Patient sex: M
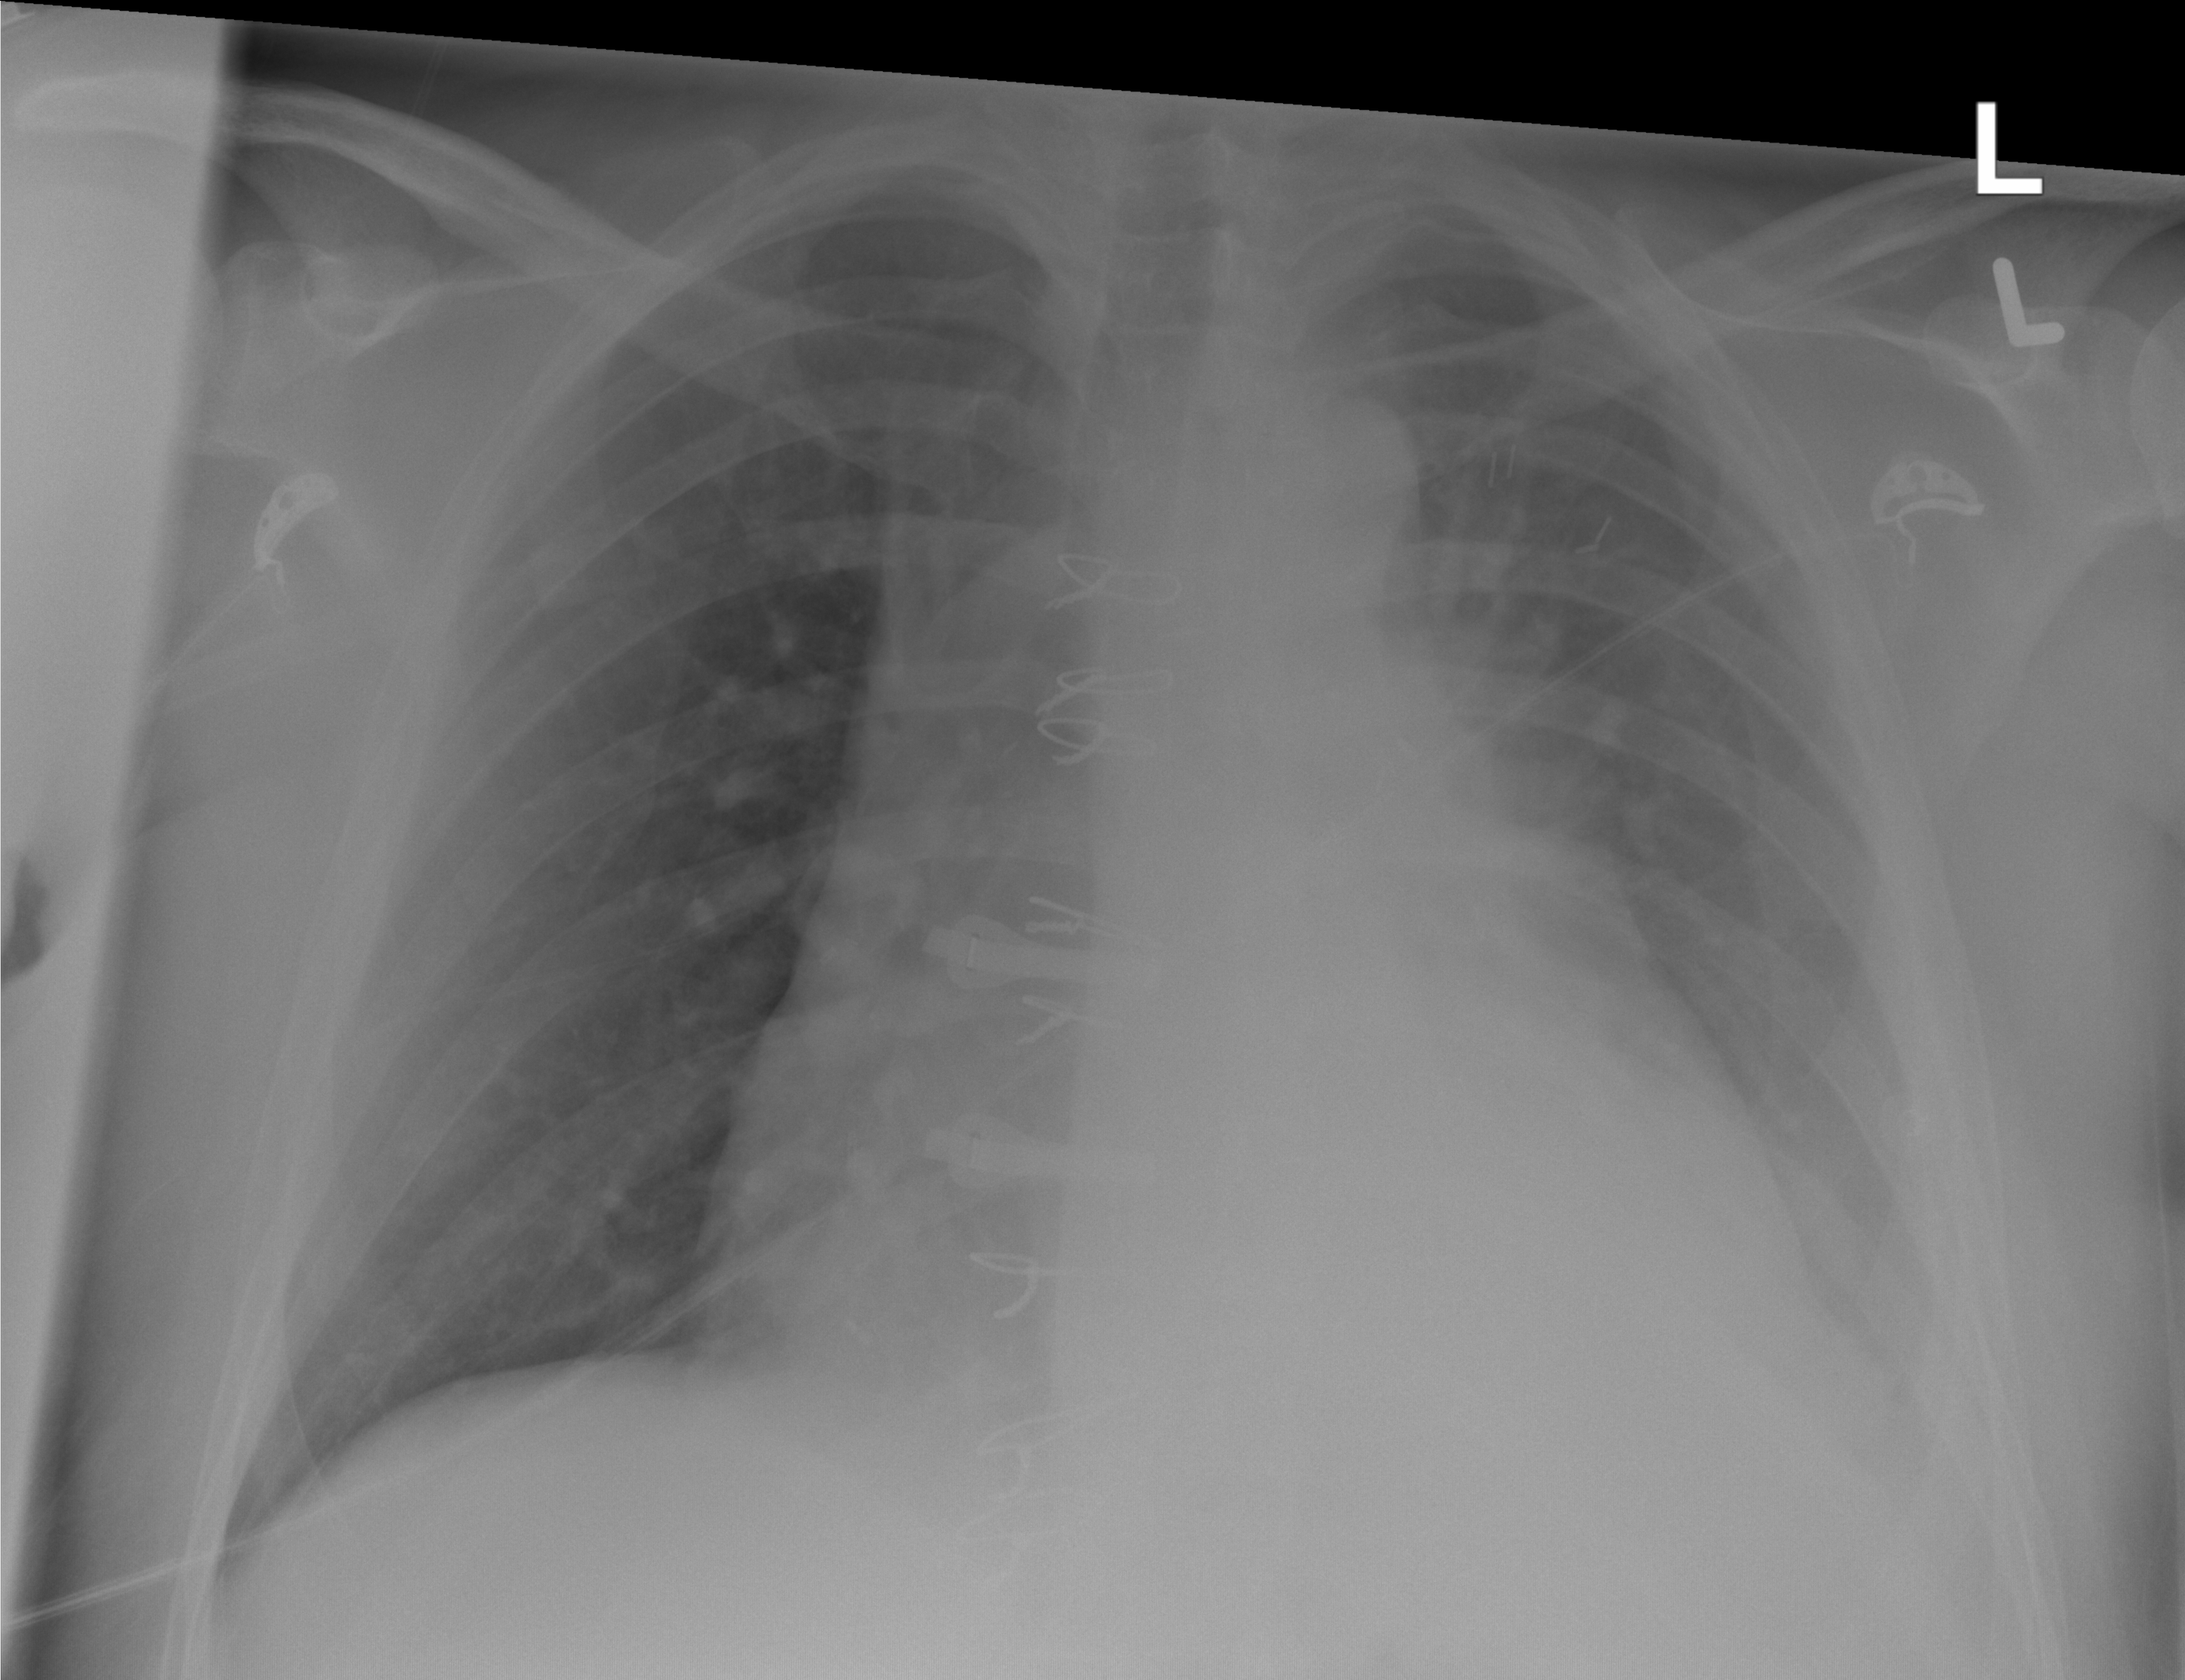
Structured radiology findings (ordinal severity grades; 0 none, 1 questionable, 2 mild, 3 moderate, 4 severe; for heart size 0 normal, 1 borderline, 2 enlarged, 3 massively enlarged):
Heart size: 3
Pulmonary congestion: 0
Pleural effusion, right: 0
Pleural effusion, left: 3
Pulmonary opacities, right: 0
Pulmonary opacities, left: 0
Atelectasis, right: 0
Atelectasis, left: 3